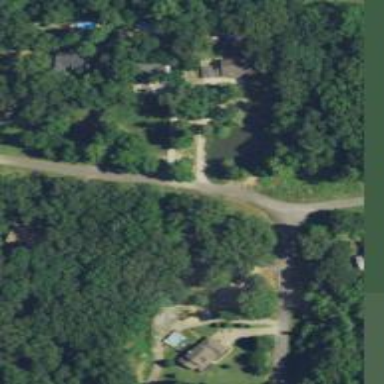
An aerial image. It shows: Driveway.